Field crop: maize
Growth stage: 1
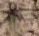
Species: salsola